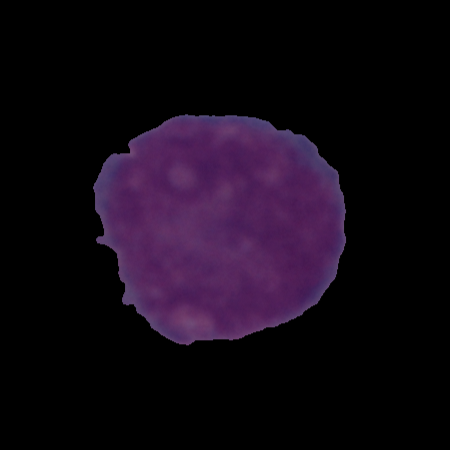
Label: cancer